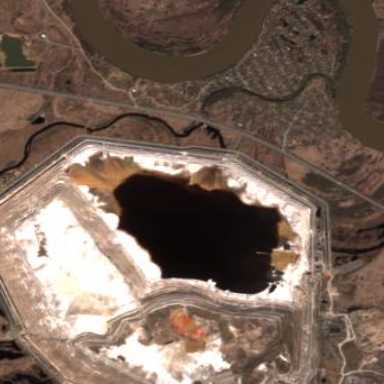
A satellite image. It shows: Landfill designated for red mud.